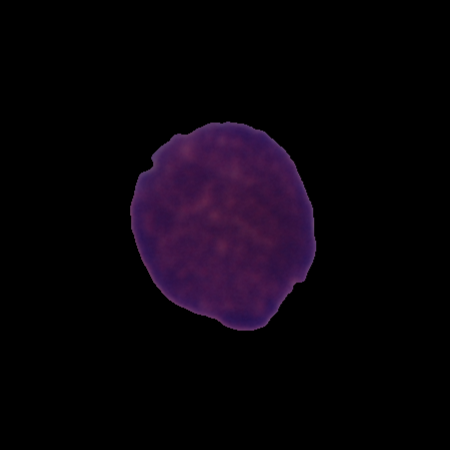
Label: cancer